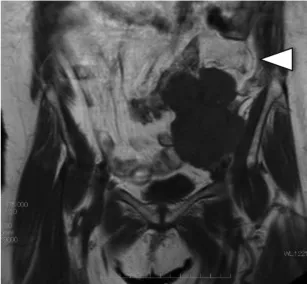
A. Magnetic resonance imaging showing a voluminous tumor on the left side of the pelvis and a retroperitoneal liposarcoma was suspected. Arrow head indicates a well-differentiated component.
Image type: radiology (mri)